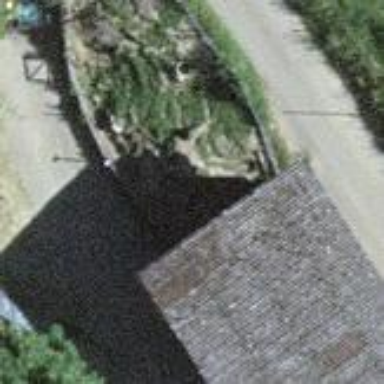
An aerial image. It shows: Shed building.